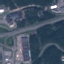
Land use / land cover: Highway